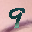
Label: 9